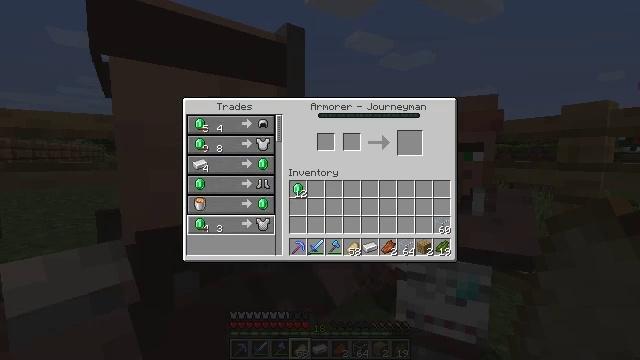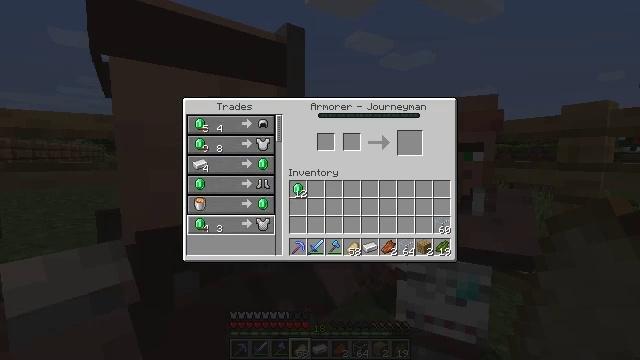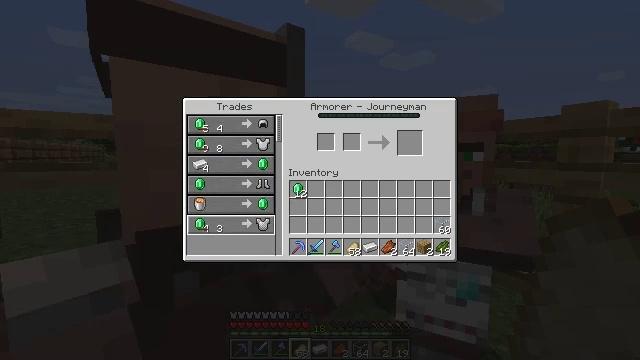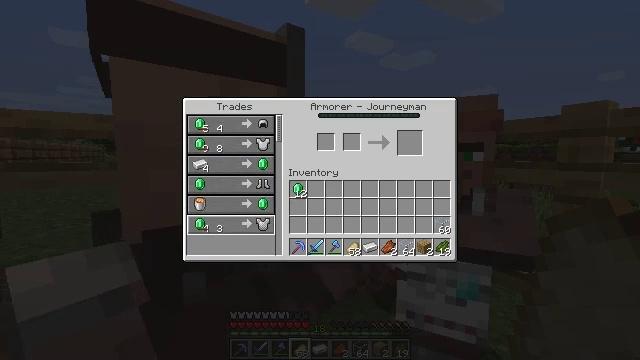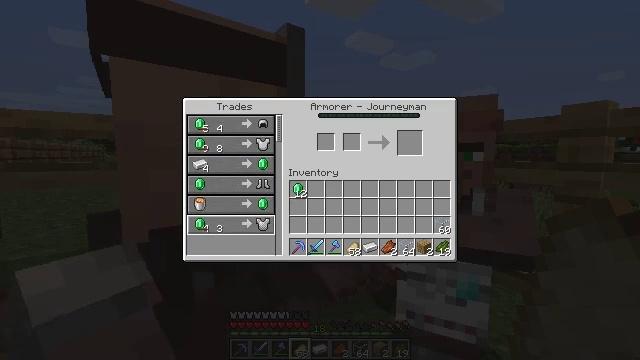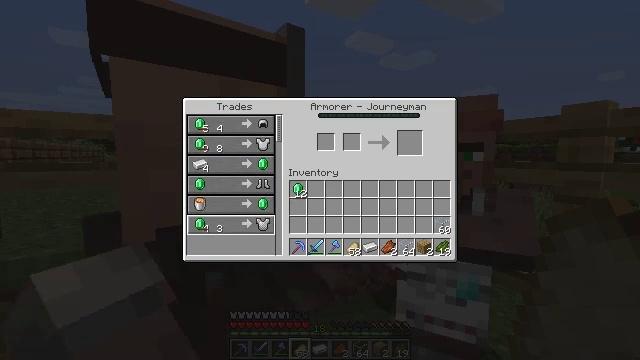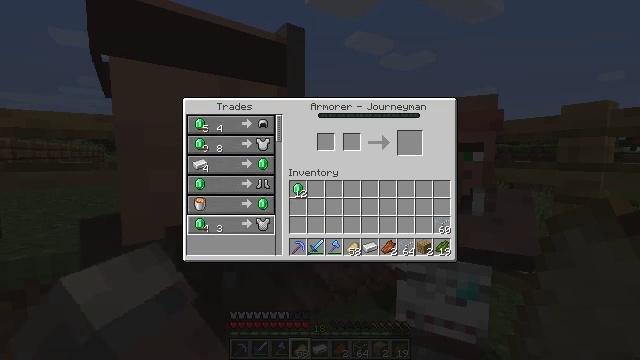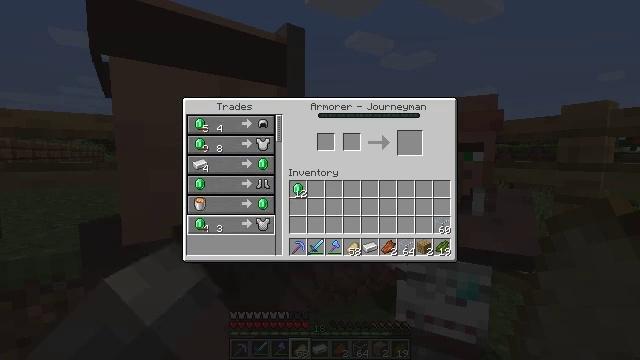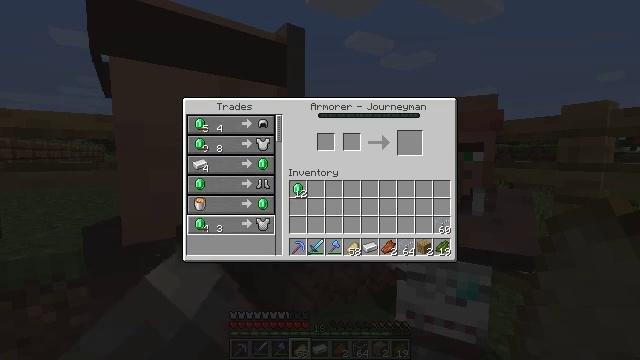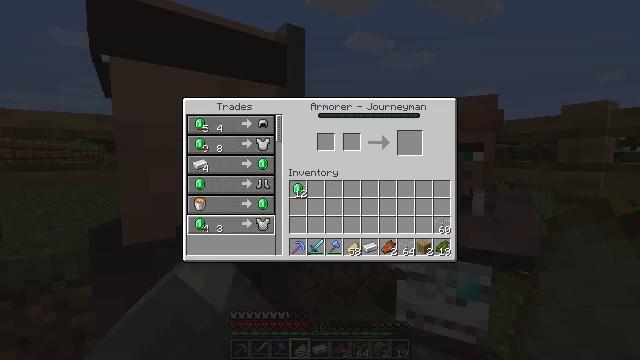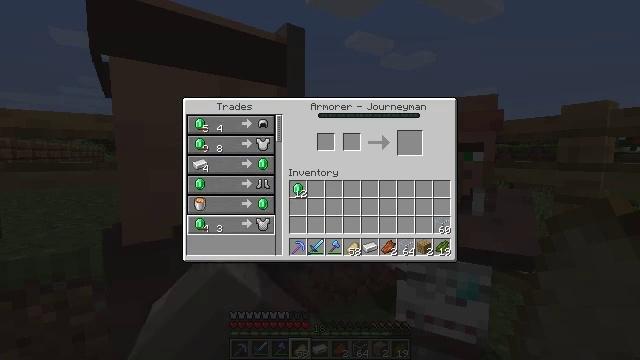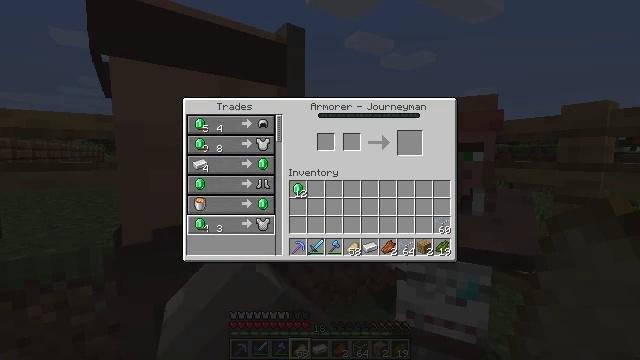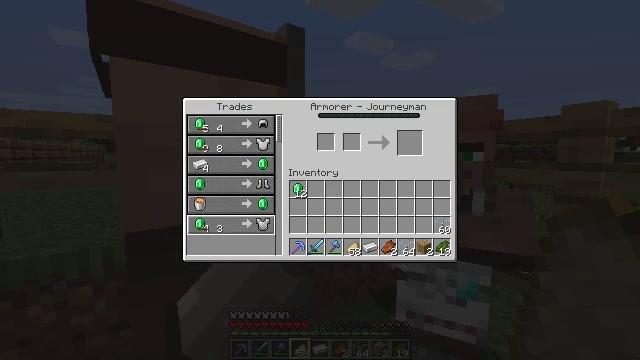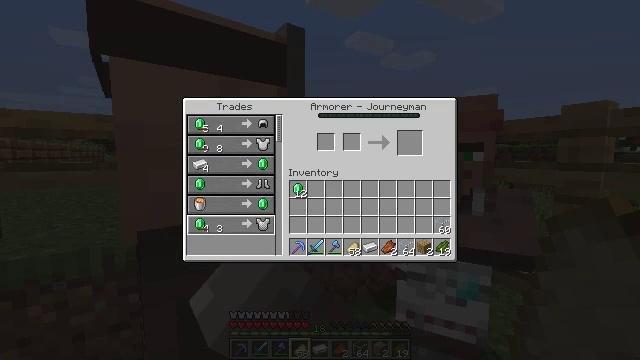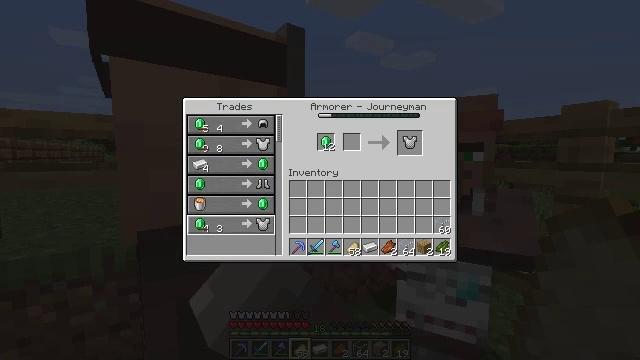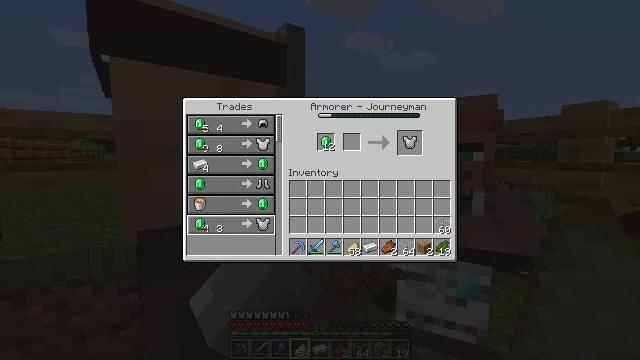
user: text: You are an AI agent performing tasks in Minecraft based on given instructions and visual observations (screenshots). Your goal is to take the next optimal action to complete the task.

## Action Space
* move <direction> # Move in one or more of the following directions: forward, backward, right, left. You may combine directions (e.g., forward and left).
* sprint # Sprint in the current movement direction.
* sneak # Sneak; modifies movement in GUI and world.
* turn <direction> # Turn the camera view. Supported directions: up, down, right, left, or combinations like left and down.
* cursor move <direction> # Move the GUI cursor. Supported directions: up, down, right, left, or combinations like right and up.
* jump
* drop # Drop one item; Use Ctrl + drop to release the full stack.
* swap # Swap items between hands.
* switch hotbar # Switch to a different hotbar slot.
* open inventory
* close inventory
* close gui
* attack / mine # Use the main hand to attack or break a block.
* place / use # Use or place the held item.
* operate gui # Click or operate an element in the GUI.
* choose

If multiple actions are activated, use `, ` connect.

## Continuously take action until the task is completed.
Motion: motion action
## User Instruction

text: Make a chainmail chestplate using the appropriate recipe.
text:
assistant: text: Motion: no_op
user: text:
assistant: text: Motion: no_op
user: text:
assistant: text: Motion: no_op
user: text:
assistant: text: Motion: no_op
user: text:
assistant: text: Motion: no_op
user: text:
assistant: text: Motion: no_op
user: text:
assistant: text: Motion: no_op
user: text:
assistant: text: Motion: no_op
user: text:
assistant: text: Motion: no_op
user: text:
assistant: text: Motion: no_op
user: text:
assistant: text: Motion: no_op
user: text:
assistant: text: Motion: no_op
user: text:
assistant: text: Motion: no_op
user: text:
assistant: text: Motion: operate gui
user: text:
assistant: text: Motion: operate gui
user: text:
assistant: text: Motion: no_op
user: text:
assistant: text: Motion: no_op
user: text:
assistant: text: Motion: cursor move right
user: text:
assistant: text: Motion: cursor move right
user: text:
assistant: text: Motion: cursor move right
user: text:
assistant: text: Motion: cursor move right and up
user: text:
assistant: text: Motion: cursor move right and up
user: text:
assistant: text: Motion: sneak, cursor move right and up
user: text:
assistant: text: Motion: sneak, cursor move right and up
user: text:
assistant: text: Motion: sneak, cursor move up
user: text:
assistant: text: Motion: sneak
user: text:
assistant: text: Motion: sneak, cursor move up
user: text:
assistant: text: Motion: sneak, cursor move up
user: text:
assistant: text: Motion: sneak
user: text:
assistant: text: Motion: sneak